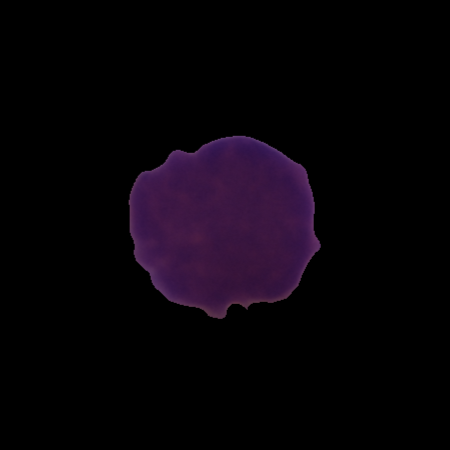
Label: healthy